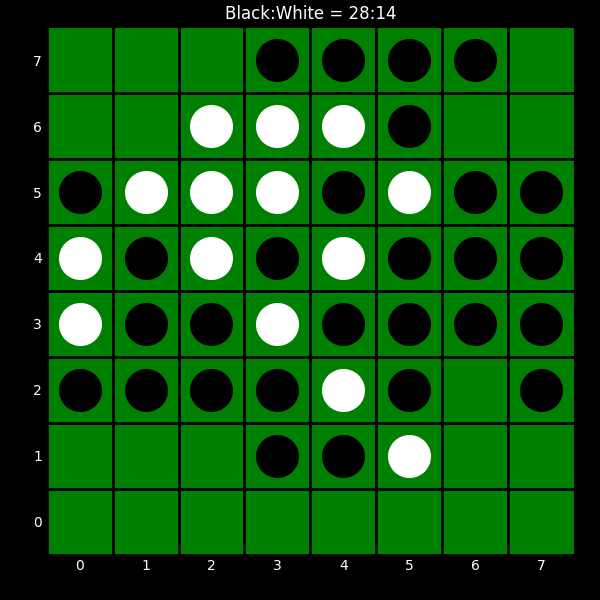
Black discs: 28
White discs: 14